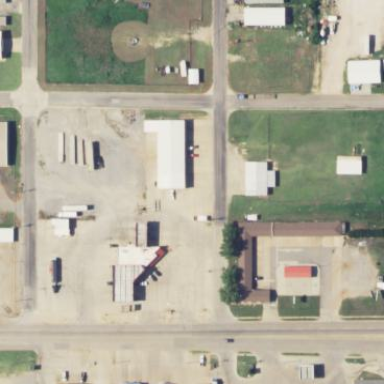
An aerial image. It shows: Commercial area containing car repair shop.